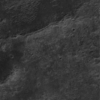
Label: not_dusty